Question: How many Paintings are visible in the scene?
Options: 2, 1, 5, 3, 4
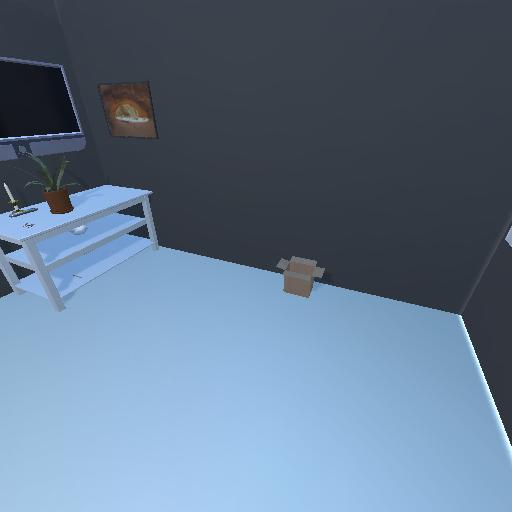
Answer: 2